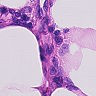
Metastatic tissue present: no